Question: I want a UITableView with a UIToolBar at the bottom of the screen that does not scroll.
I created a custom UIToolBar in IB. (I use Xcode 4, so is it still IB?) Anyway, I linked the 'toolbar' instance variable in IB, therefore it's instantiated once the nib is loaded.
'''
- (void)viewDidLoad {
[super viewDidLoad];
[[NSBundle mainBundle] loadNibNamed:@"customToolbar" owner:self options:nil];
[[[UIApplication sharedApplication] keyWindow] addSubview:toolbar]; //toolbar is IBOutlet instance variable
}
'''
But it draws at the very top of the screen and is partially cut off by the status bar.
Do I need to customize setting its frame? Or is there a better way? I thought the default was to position the UIToolBar at the bottom.
Here's my IB configuration:

Thanks!
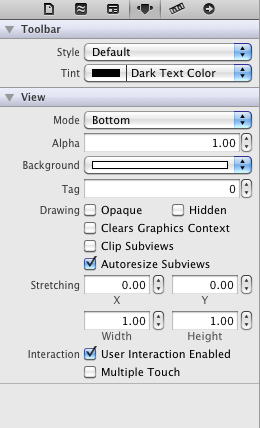
Answer: >
What would probably work better in this situation is to create a "parent" UIView that contains both your UITableView and your UIToolBar, positioned one above the other and with no overlap (that is, the UITableView leaves room for the UIToolBar below it).
I'm guessing you ended up with '[[UIApplication sharedApplication] keyWindow]' in your code after trying to add your toolbar as a subview of your UITableView, which resulted in the UITableView scrolling your toolbar off the screen. For better results, use the approach above.